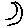
Label: moon